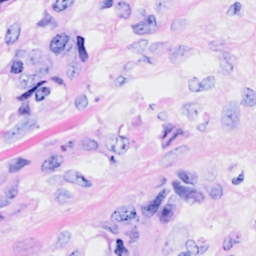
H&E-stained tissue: Breast